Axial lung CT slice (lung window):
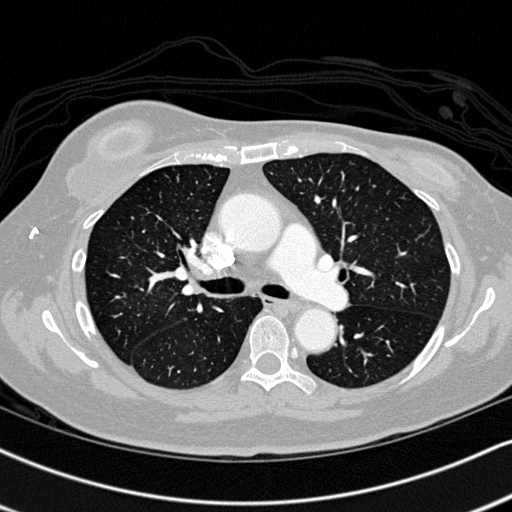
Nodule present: no